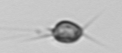
Label: Acanthoica_quattrospina